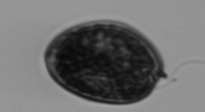
Label: Prorocentrum